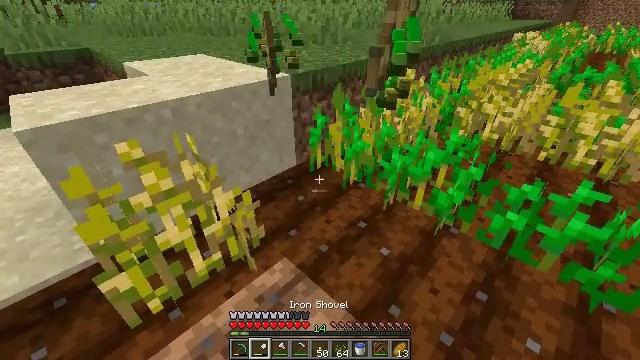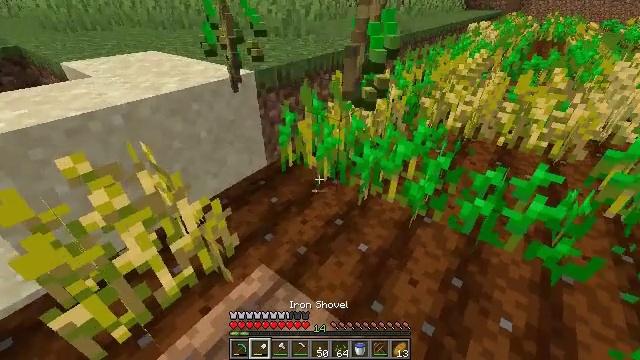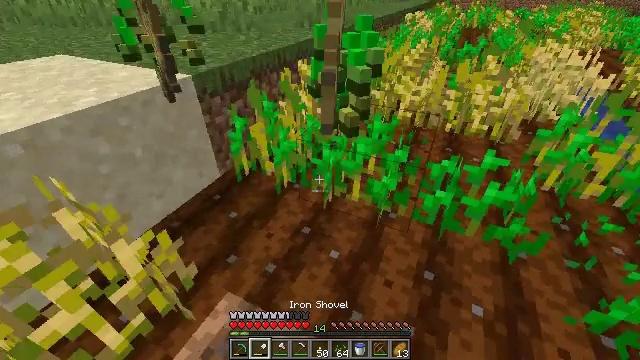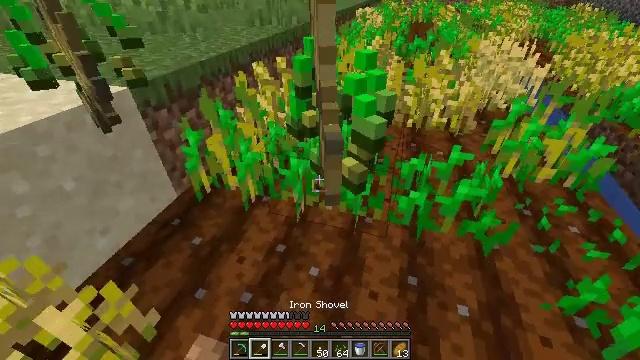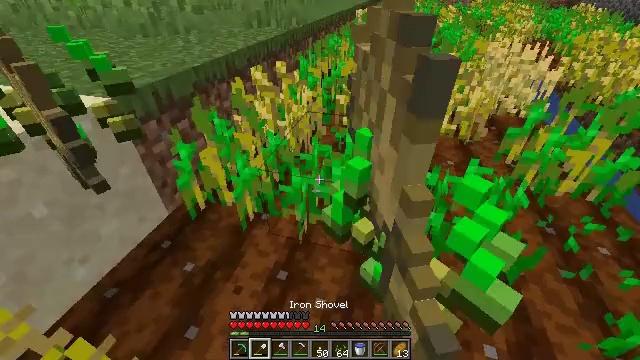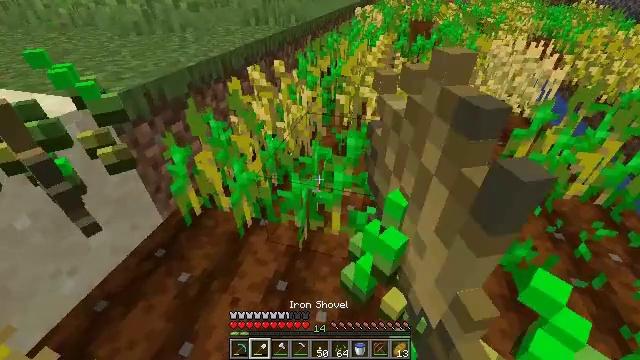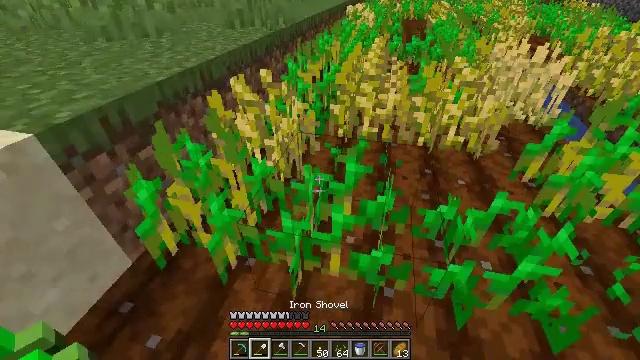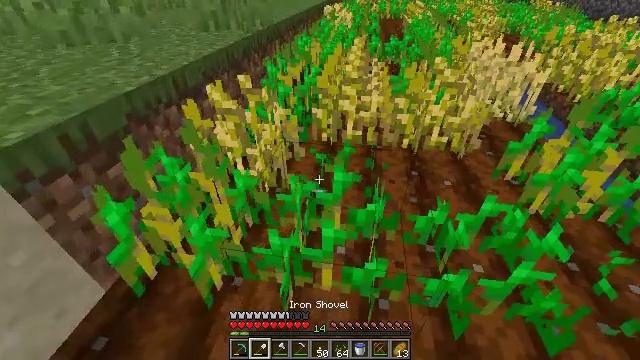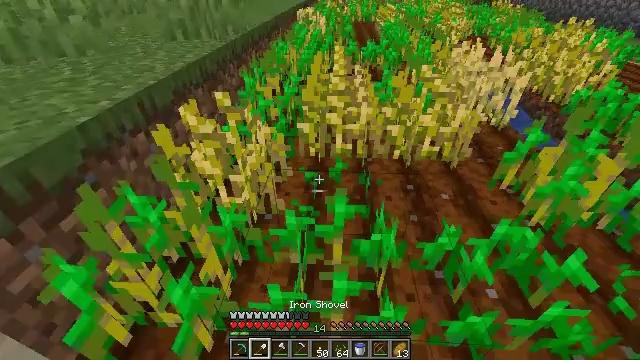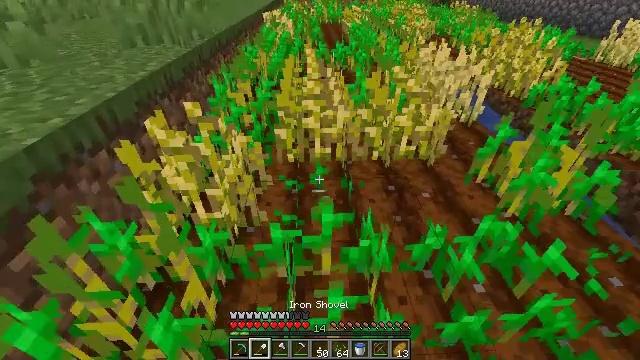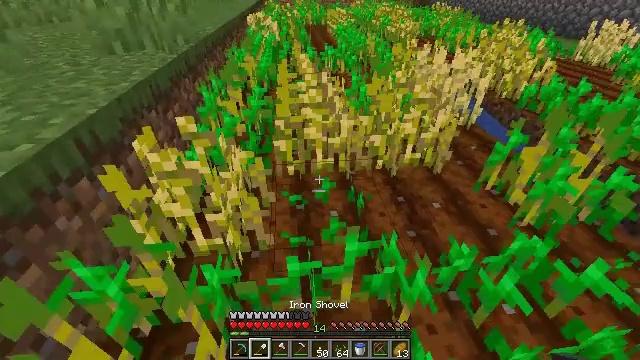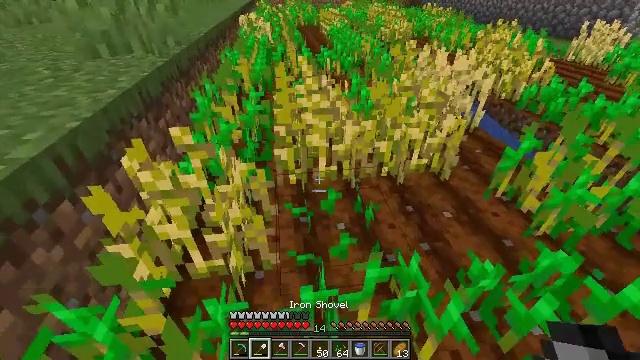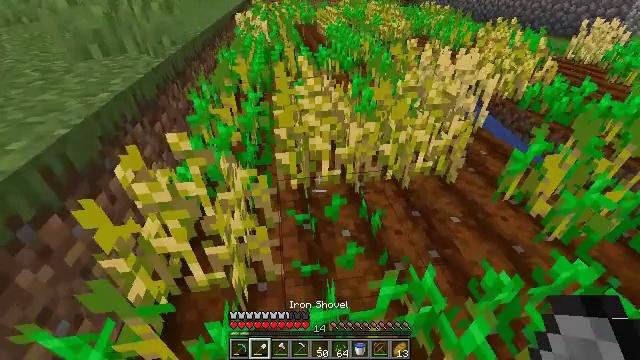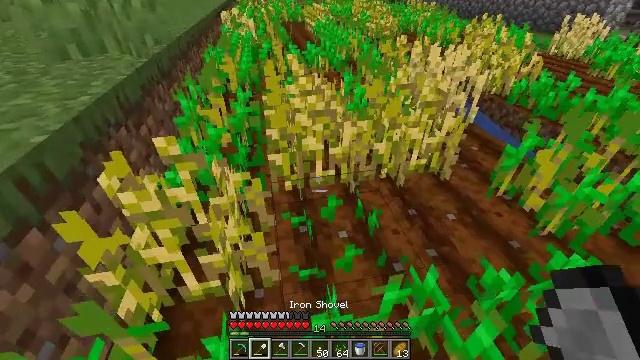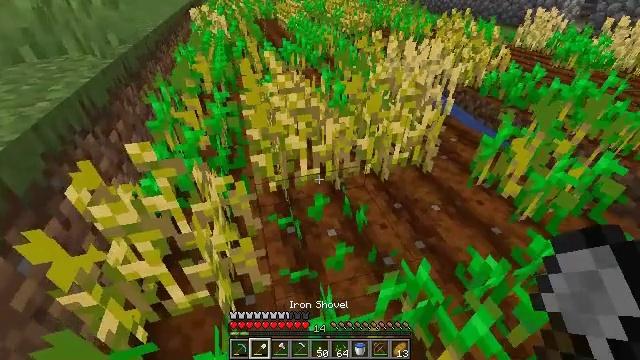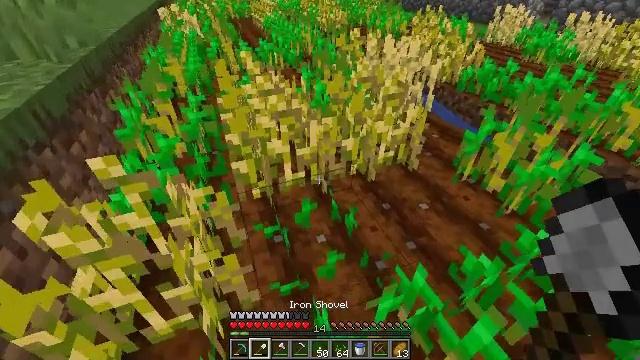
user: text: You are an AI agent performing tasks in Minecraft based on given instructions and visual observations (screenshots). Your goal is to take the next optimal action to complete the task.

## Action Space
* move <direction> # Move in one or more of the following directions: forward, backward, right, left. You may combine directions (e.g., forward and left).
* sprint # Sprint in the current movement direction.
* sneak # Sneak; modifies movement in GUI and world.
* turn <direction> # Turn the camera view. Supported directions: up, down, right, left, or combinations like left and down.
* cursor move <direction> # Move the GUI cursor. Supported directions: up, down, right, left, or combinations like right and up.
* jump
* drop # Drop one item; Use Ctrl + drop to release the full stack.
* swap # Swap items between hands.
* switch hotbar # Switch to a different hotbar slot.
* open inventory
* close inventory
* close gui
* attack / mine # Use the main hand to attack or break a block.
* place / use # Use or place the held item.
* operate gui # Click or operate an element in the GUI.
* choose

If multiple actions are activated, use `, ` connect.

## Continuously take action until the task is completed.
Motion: motion action
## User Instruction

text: Destroy the wheat to collect it.
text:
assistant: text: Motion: move forward, turn right and down
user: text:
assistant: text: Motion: move forward, turn right and down
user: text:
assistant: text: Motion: move forward, turn right
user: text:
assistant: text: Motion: move forward
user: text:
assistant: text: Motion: move forward
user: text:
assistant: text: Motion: move forward, turn right
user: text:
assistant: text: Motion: move forward and move left, turn right
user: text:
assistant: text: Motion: move forward and move left, turn right
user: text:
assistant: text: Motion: move forward and move left, turn right
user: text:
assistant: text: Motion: move forward and move left, turn right
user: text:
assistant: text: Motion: move forward, turn right
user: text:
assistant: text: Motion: no_op
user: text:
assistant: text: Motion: turn right
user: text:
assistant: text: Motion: turn right
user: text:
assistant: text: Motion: move forward, turn right
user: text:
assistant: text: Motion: move forward, turn right
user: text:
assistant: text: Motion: move forward and move right, turn right
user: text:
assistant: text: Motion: move forward and move right, turn right and down
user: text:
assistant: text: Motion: move forward and move right, turn right and down
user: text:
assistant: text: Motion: move forward and move right, turn right and down
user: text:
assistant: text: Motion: move forward and move right, turn right and down
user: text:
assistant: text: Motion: move forward and move right, turn left
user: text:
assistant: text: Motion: move forward, turn left
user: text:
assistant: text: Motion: move forward, turn left and up
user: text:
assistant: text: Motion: move forward, turn left and up
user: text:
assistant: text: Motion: move forward, turn left and up
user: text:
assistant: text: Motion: move forward, turn left and up
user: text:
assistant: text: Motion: move forward, turn left and up
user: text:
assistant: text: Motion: move forward
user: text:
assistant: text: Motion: move forward